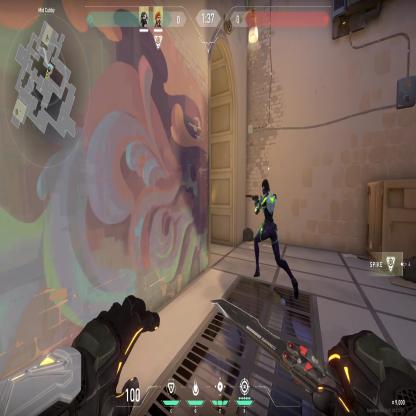
Label: teammate